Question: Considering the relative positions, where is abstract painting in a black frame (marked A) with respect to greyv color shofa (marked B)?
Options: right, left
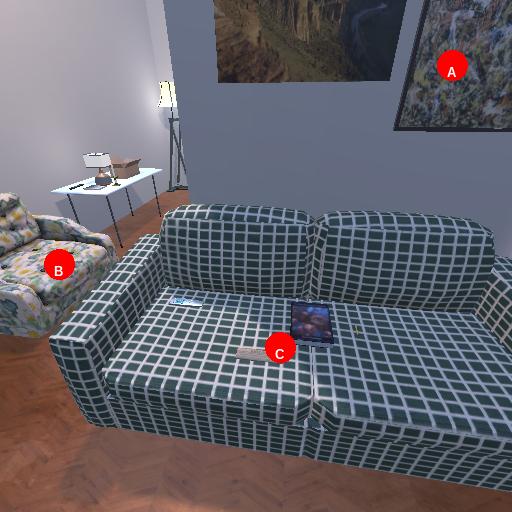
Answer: right